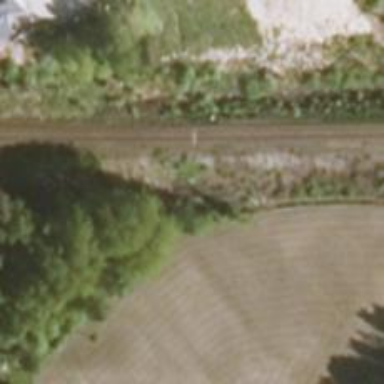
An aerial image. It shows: Railway signal.